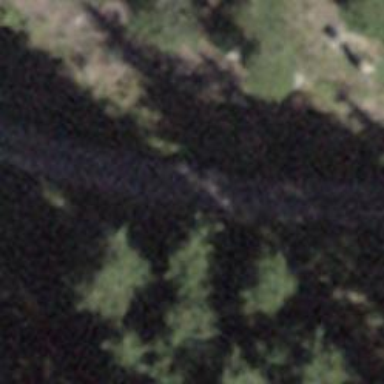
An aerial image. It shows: Track with grade2 tracktype.